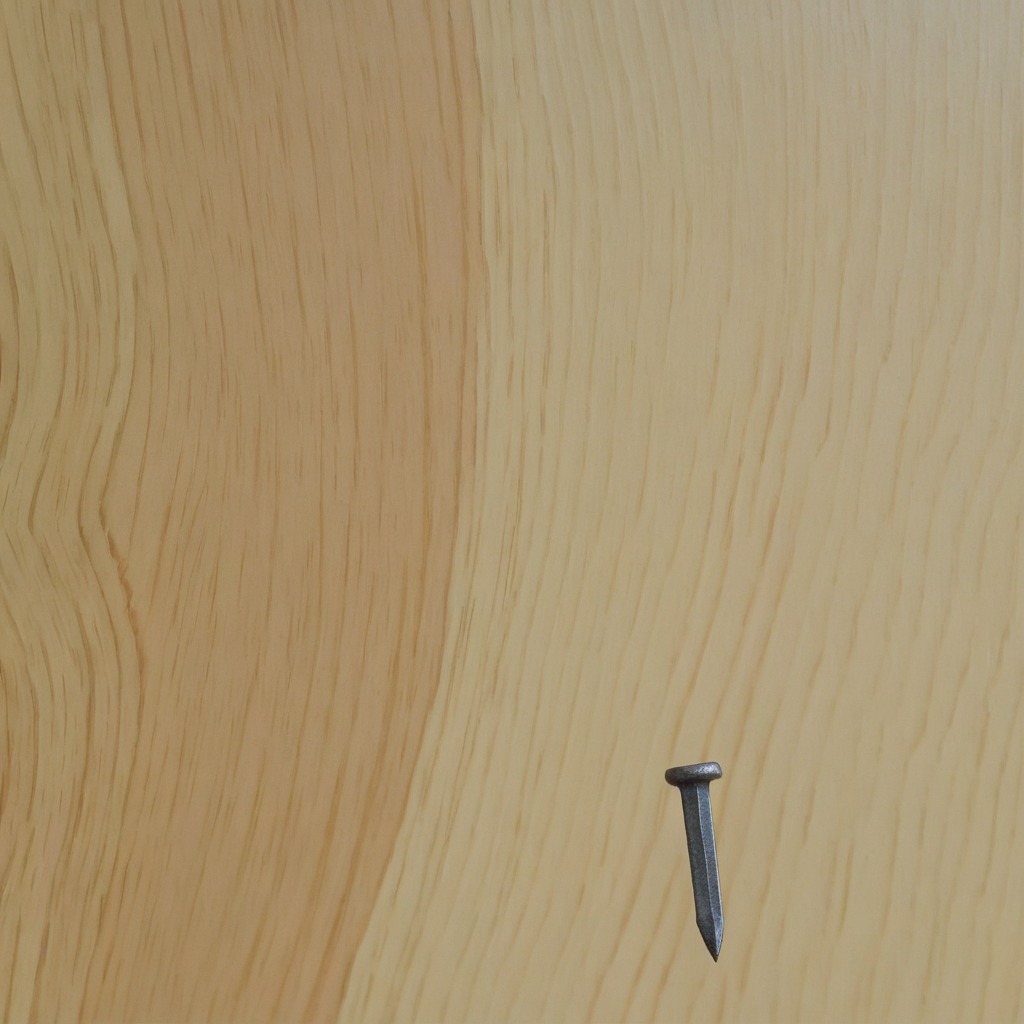
An iron nail is lying on a plywood surface in a paint workshop lit by afternoon window light.